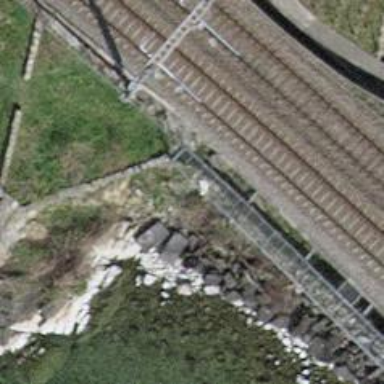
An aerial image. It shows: Retaining wall.